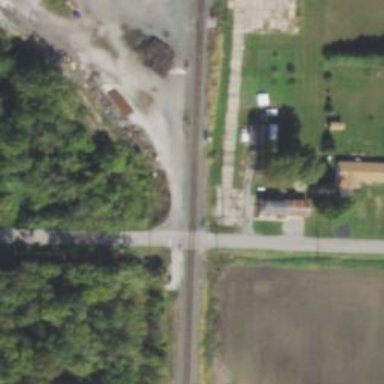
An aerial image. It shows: Railway spur service.